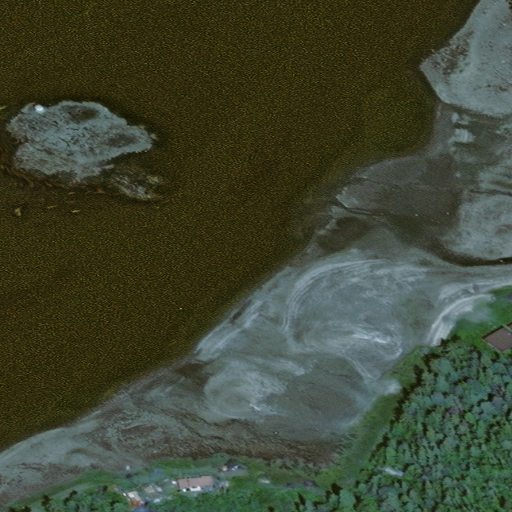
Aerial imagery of bar in Alaska named North Ledge containing only unknown